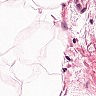
Metastatic tissue present: no